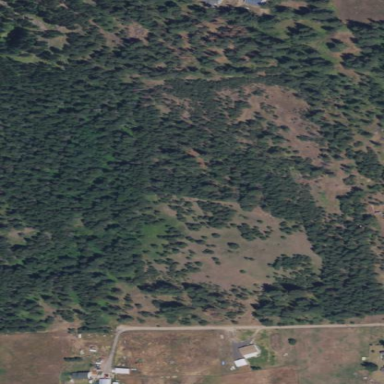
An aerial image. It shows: Forest with mixture of leaf types and cycles.